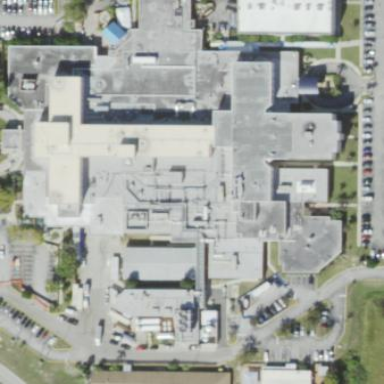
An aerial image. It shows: Hospital building.